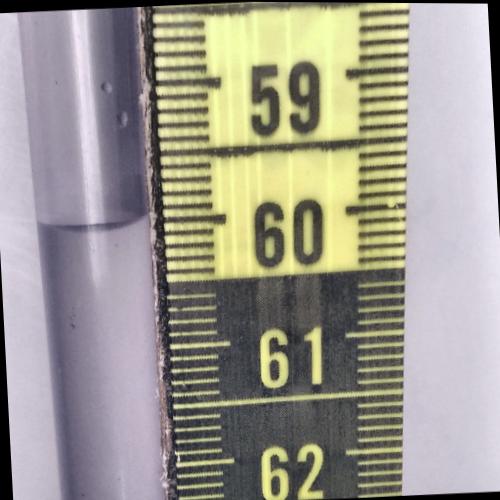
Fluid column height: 60.0 cm